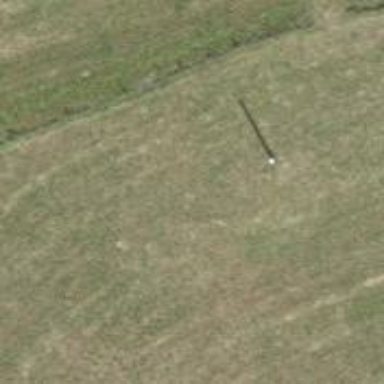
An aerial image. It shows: Power pole.